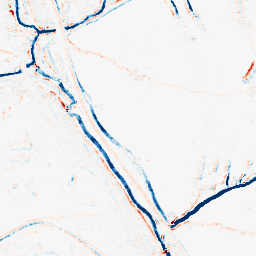
Category: morphological
Decomposition family: morphological_rect
Decomposition parameters: operation: average
width: 5
height: 5
Upsampling method: sinc_blackman
Upsampling parameters: scale: 4
kernel_size: 8
Upsampling scale: 4